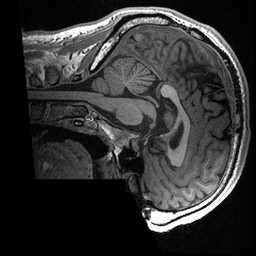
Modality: T1w
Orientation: sagittal
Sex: male
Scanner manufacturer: ge
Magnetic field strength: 3 T
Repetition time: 0.0064 s
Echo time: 0.00281 s